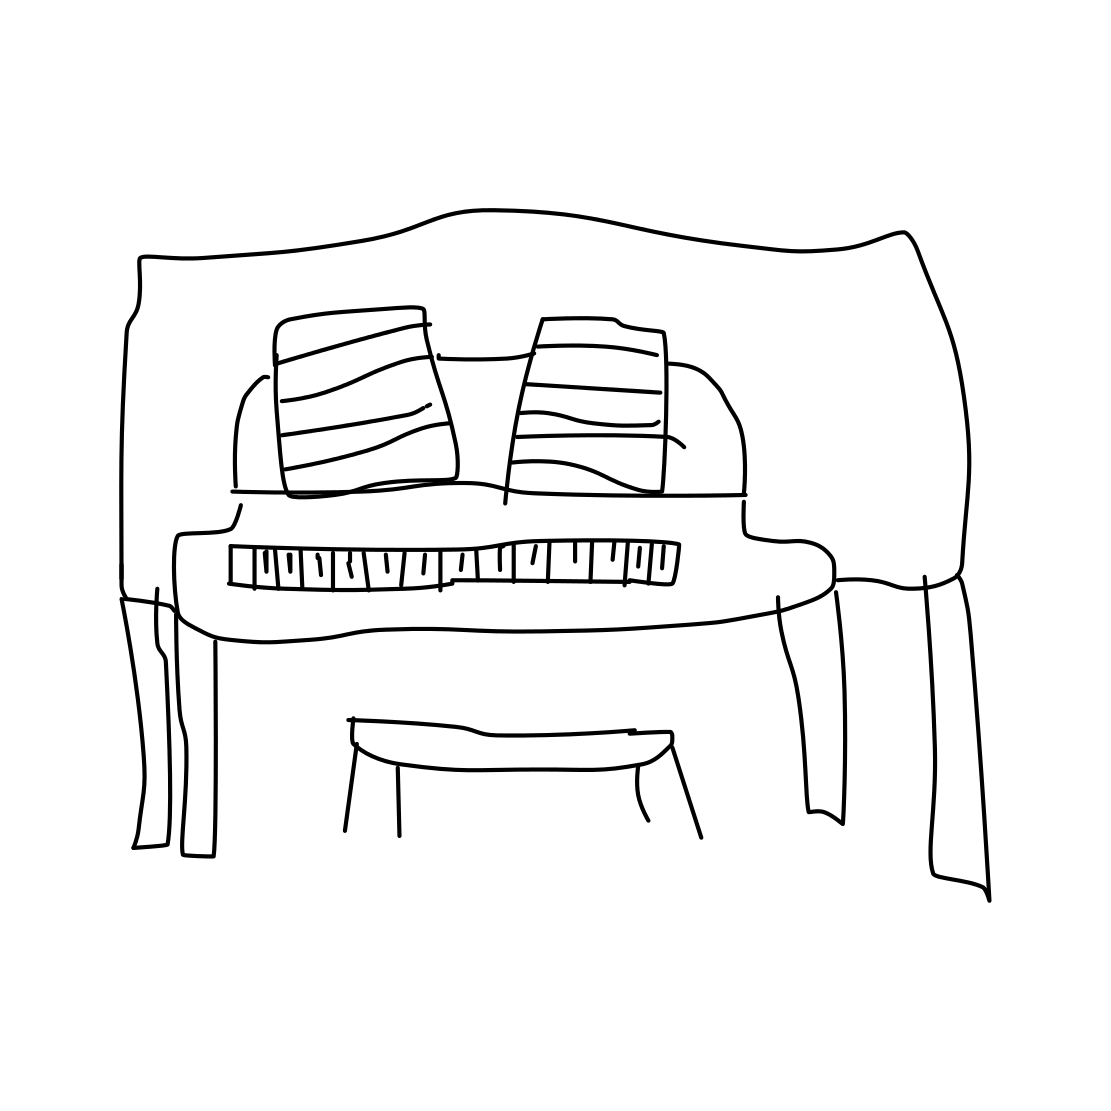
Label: piano